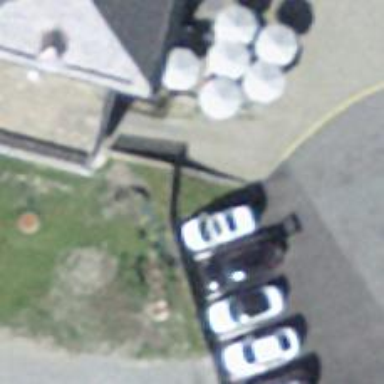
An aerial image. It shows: Charging station.